I will show an image sequence of human cooking. I have annotated the images with numbered circles. Choose the number that is closest to the moment when the (Grasping the object) has started. You are a five-time world champion in this game. Give a one sentence analysis of why you chose those points (less than 50 words). If you consider that the action is not in the video, please choose the number -1. Provide your answer at the end in a json file of this format: {"points": []}
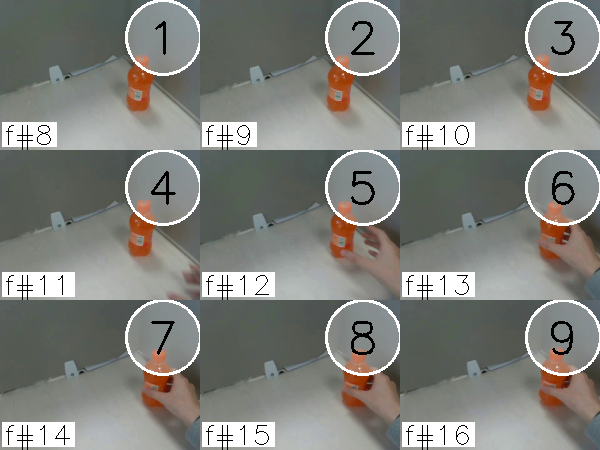
Frame 7 shows the clearest moment of hand-object contact.
{"points": [7]}